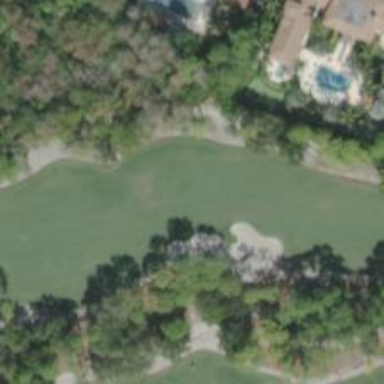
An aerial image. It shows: View of golf hole.